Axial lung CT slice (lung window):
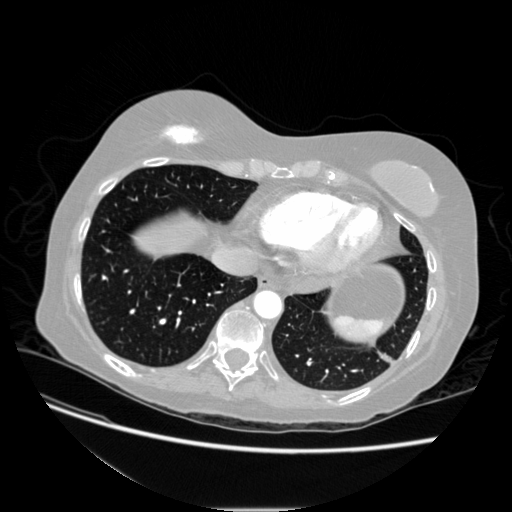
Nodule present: no